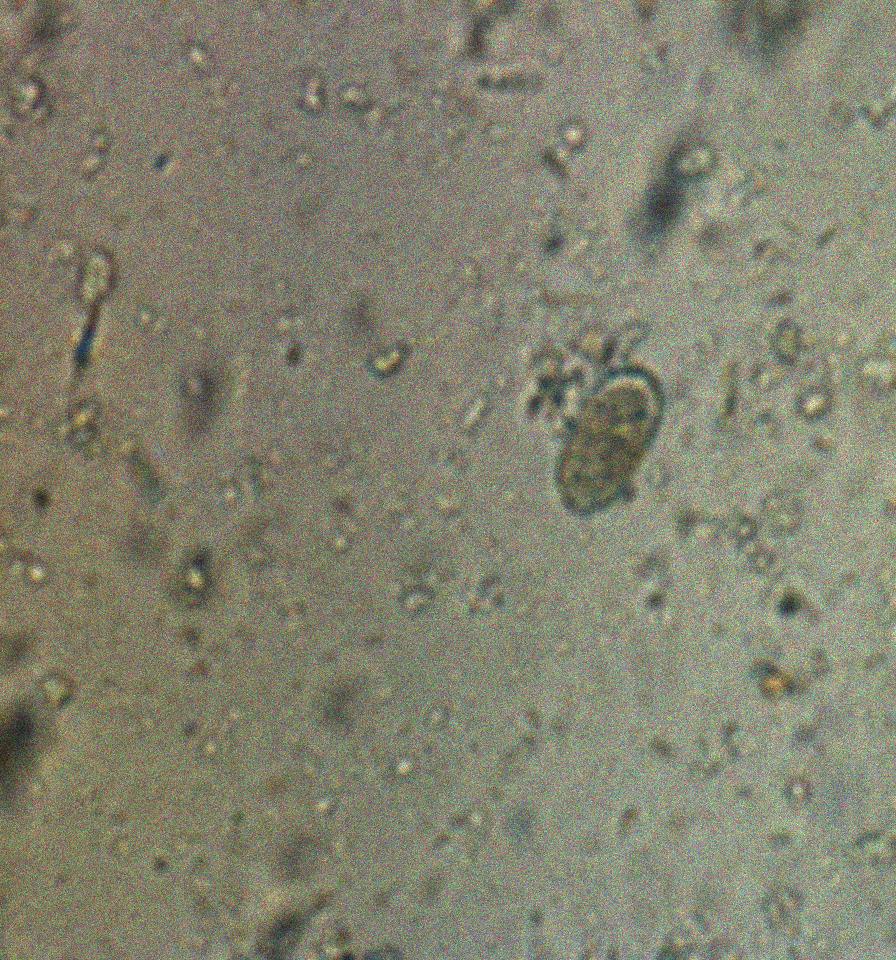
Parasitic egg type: Capillaria philippinensis